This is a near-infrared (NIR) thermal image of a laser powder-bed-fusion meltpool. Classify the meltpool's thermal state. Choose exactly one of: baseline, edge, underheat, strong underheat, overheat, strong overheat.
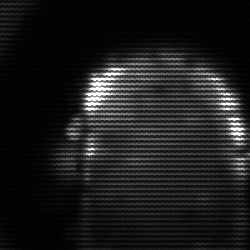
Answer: baseline